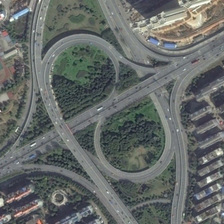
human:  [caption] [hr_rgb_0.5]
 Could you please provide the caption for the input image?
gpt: many green plants and some buildings are near a viaduct .

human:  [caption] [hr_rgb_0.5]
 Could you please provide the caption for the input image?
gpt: the viaduct is very curving .

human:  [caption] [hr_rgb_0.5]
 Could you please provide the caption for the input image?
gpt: the viaduct is very curving .

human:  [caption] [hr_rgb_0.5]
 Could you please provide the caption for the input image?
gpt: many green plants and some buildings are near a viaduct .

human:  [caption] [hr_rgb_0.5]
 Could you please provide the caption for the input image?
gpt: many green plants and some buildings are near a viaduct .